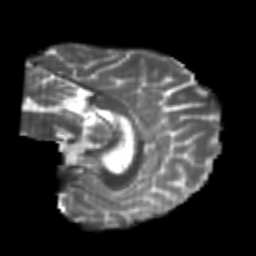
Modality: T2w
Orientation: sagittal
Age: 24
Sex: female
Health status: healthy
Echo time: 0.074 s